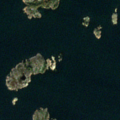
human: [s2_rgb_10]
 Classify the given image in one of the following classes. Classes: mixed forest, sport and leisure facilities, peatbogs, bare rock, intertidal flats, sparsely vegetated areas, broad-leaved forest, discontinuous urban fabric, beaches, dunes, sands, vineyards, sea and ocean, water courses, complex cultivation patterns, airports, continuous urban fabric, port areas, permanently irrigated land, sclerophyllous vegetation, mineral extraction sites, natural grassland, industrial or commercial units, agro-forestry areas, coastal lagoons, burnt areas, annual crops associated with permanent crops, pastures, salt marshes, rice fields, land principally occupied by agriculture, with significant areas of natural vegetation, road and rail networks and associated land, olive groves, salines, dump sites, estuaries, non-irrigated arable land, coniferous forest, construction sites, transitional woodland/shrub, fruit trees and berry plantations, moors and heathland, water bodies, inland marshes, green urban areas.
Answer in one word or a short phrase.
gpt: sea and ocean